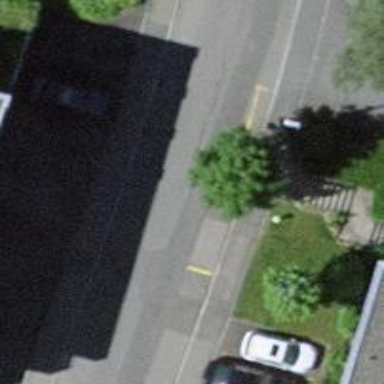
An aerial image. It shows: Parking lane.